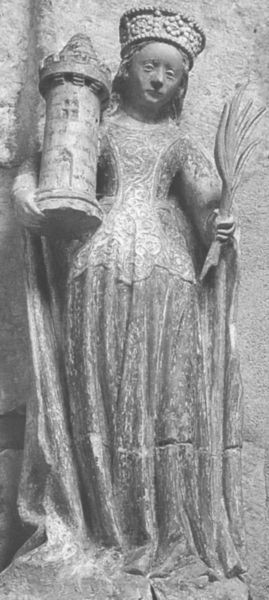
Titel: Die hl. Barbara
Standort: Moutier, St. Jean (EU - CH); Herkunftsort: (F Burgund (Bourgogne )) (EU - F - Burgund (Bourgogne ))
Schlagwörter: frau, kleid, laterne, blick, gesicht, stein, ast, figur, gewand, krone, turm, skulptur, statue, falte, palme, palmwedel, foto, romanik, kralle, fürstin, attribut, stifterin, barbara, stifterfigur